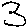
Label: zigzag